Question: I'm displaying an UIViewController by the following way:
'''
MyViewController *myVc = [[MyViewController alloc] initWithNibName:@"MyViewController" bundle:nil];
[myVc setModalTransitionStyle:UIModalTransitionStylePartialCurl];
[self presentModalViewController:myVc animated:YES];
'''
If I'm drawing the 'MyViewController''s view the transition affect only half a page (What I do want).
In my case I'm drawing the entire 'MyViewController''s view so the transition takes affect at the entire view
If I'm drawing only half a view the transition takes affect on half of the screen but I still have 'dead area' that is being shown and isn't drawn.

My question is how can the transition take affect only for half of the screen (as in the picture) but I still be able to draw the entire view so even if the transition shows only half of the screen, all the shown area will be drawn
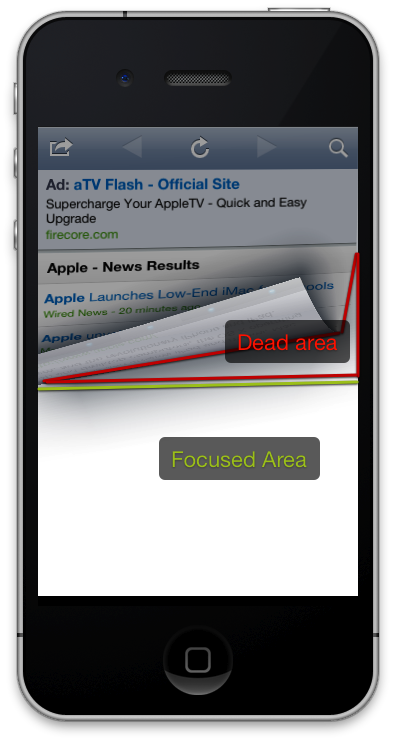
Answer: What's the problem here? Populate content in the 'modalView' in such a way that the visible area is utilized. If I am not wrong, the 'modalPageCurl' effect has no option to set the extent of curl (or how much of the screen it should occupy).
So I suggest you skip this approach & focus on trying to cover (or utilize) as much screen is available...